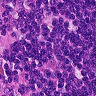
Metastatic tissue present: no